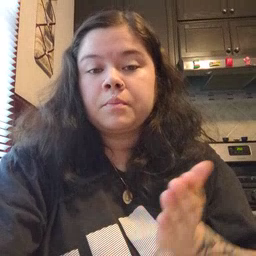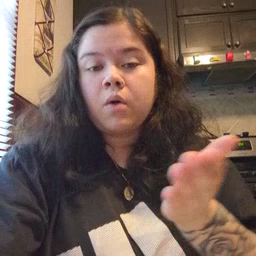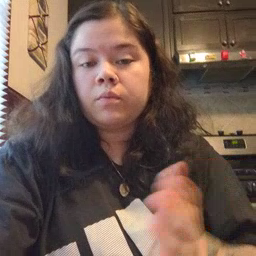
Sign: boat